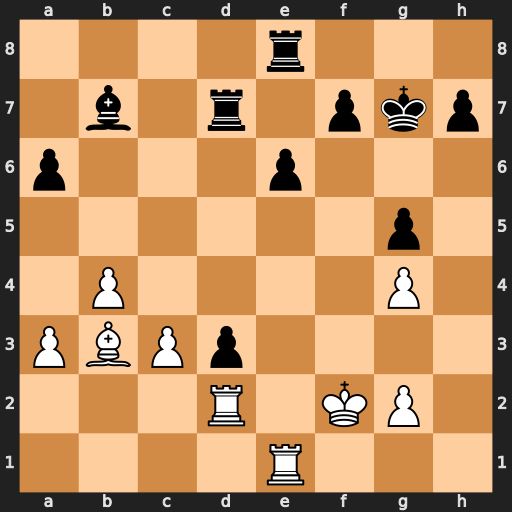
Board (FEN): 4r3/1b1r1pkp/p3p3/6p1/1P4P1/PBPp4/3R1KP1/4R3
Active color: w
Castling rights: -
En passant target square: -
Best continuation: Ba4 Rc8 Bxd7